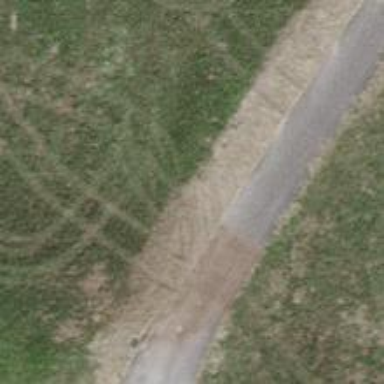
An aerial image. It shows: Track with grade2 tracktype.